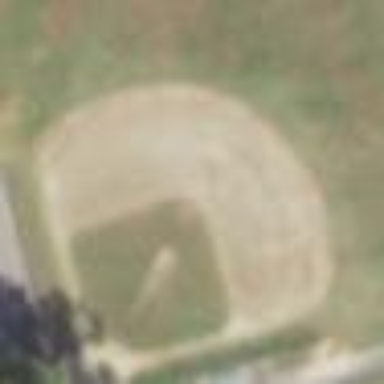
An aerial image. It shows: Baseball pitch for leisure and sports activities.